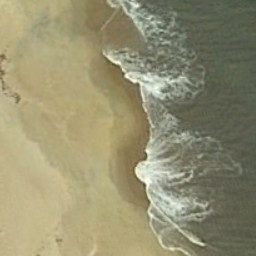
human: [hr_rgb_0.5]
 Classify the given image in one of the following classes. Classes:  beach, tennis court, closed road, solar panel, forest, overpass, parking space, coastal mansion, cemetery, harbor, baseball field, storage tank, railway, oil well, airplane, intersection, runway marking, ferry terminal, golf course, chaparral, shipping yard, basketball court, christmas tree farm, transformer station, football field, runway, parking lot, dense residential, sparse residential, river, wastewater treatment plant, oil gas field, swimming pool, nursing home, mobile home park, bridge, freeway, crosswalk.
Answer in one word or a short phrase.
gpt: beach